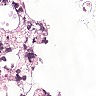
Metastatic tissue present: no